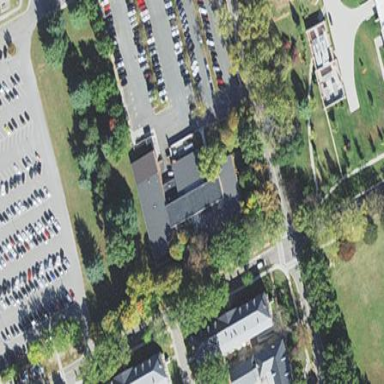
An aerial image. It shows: Library building.